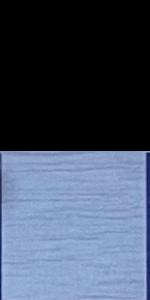
Label: Empty